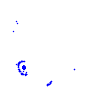
Particle: pion